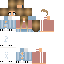
A female human skin with medium skin, wearing brown long hair dressed in a blue hoodie and blue jeans, featuring a closed mouth.